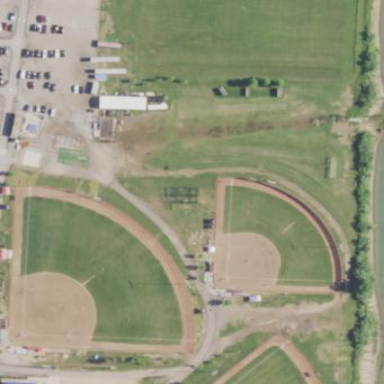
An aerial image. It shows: Baseball pitch for leisure land.